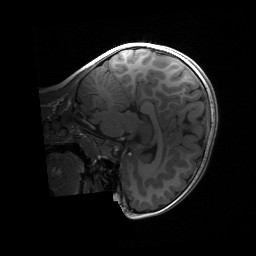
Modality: T1w
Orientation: sagittal
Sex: female
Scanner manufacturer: siemens
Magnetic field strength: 3 T
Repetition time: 1.9 s
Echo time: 0.00243 s